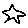
Label: star